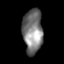
Tissue: skin
Cell type: Others
Senescence score: 0.21
Nuclear area (px): 867
Mean DAPI intensity: 123.338